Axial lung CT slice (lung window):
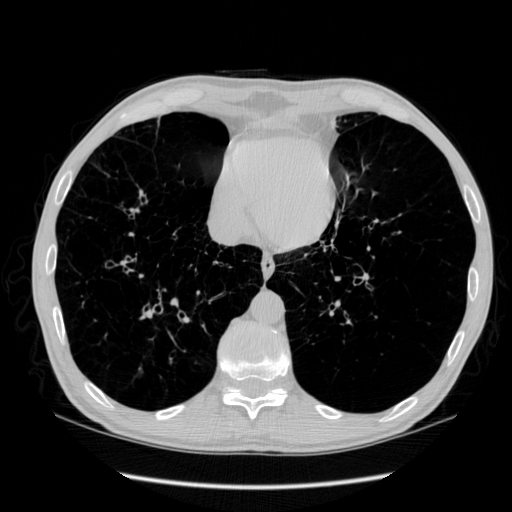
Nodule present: no